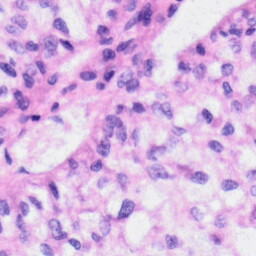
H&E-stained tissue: Liver